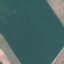
Label: AnnualCrop